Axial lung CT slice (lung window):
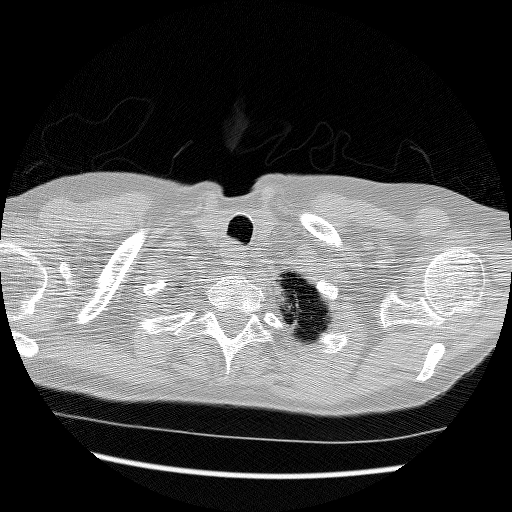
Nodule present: no